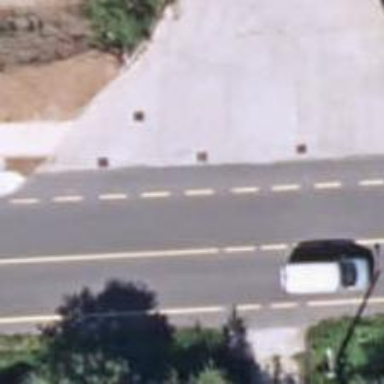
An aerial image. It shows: Tertiary road with asphalt surface.